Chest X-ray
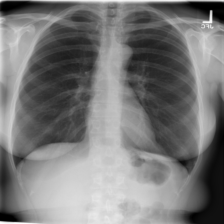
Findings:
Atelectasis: negative
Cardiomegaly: negative
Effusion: negative
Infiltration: negative
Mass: negative
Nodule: negative
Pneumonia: negative
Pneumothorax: negative
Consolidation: negative
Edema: negative
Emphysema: negative
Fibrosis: negative
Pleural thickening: negative
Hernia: negative